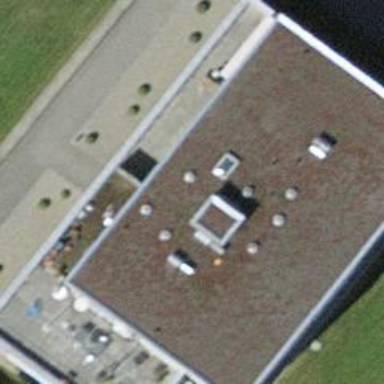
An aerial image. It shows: Flat-roofed residential building.